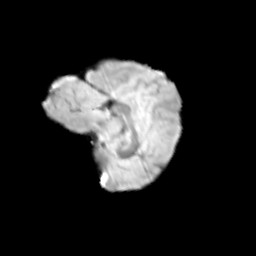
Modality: T2w
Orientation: sagittal
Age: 10
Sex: female
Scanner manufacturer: siemens
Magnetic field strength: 3 T
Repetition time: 3.8 s
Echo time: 0.07 s